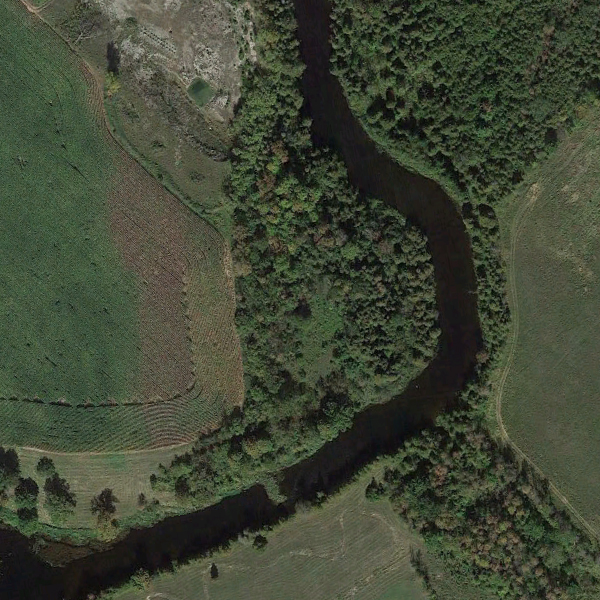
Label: River